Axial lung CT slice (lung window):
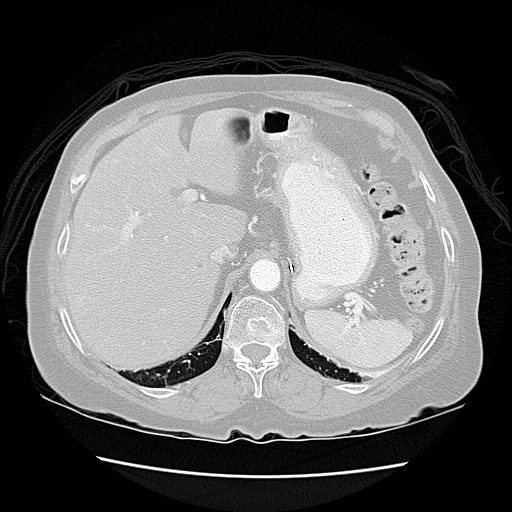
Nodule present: no